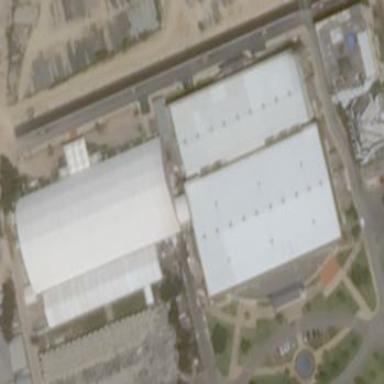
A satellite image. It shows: Conference centre building.